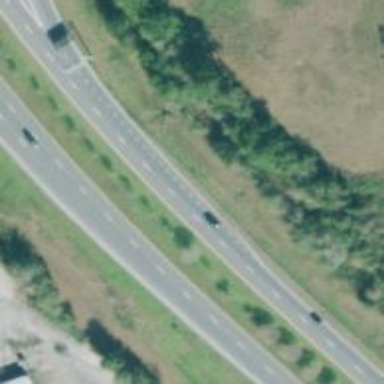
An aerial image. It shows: Asphalt motorway.